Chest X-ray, PA view. Patient: 53 years old, sex M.
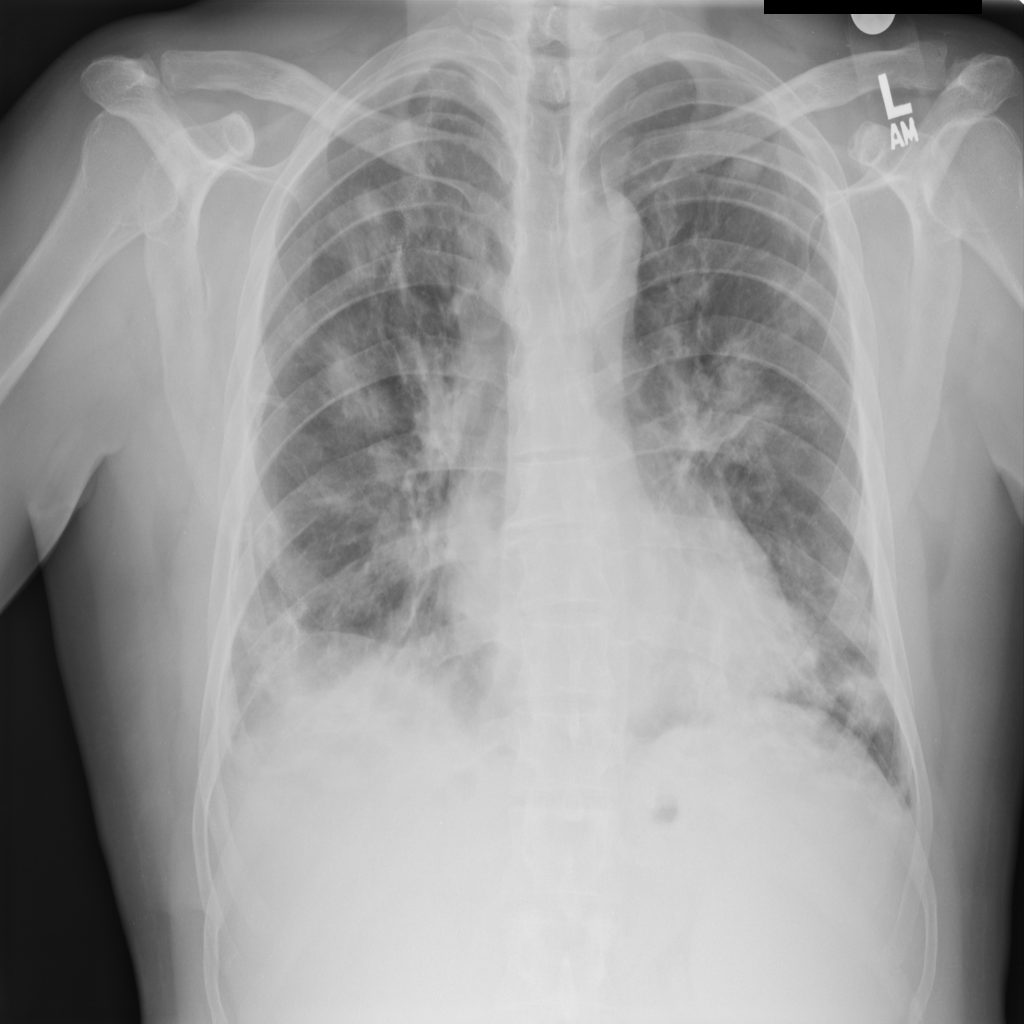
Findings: Infiltration, Nodule